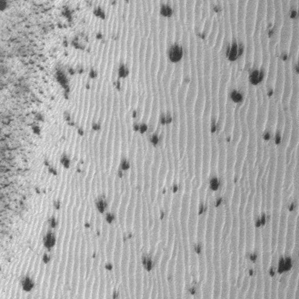
Label: frost